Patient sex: F
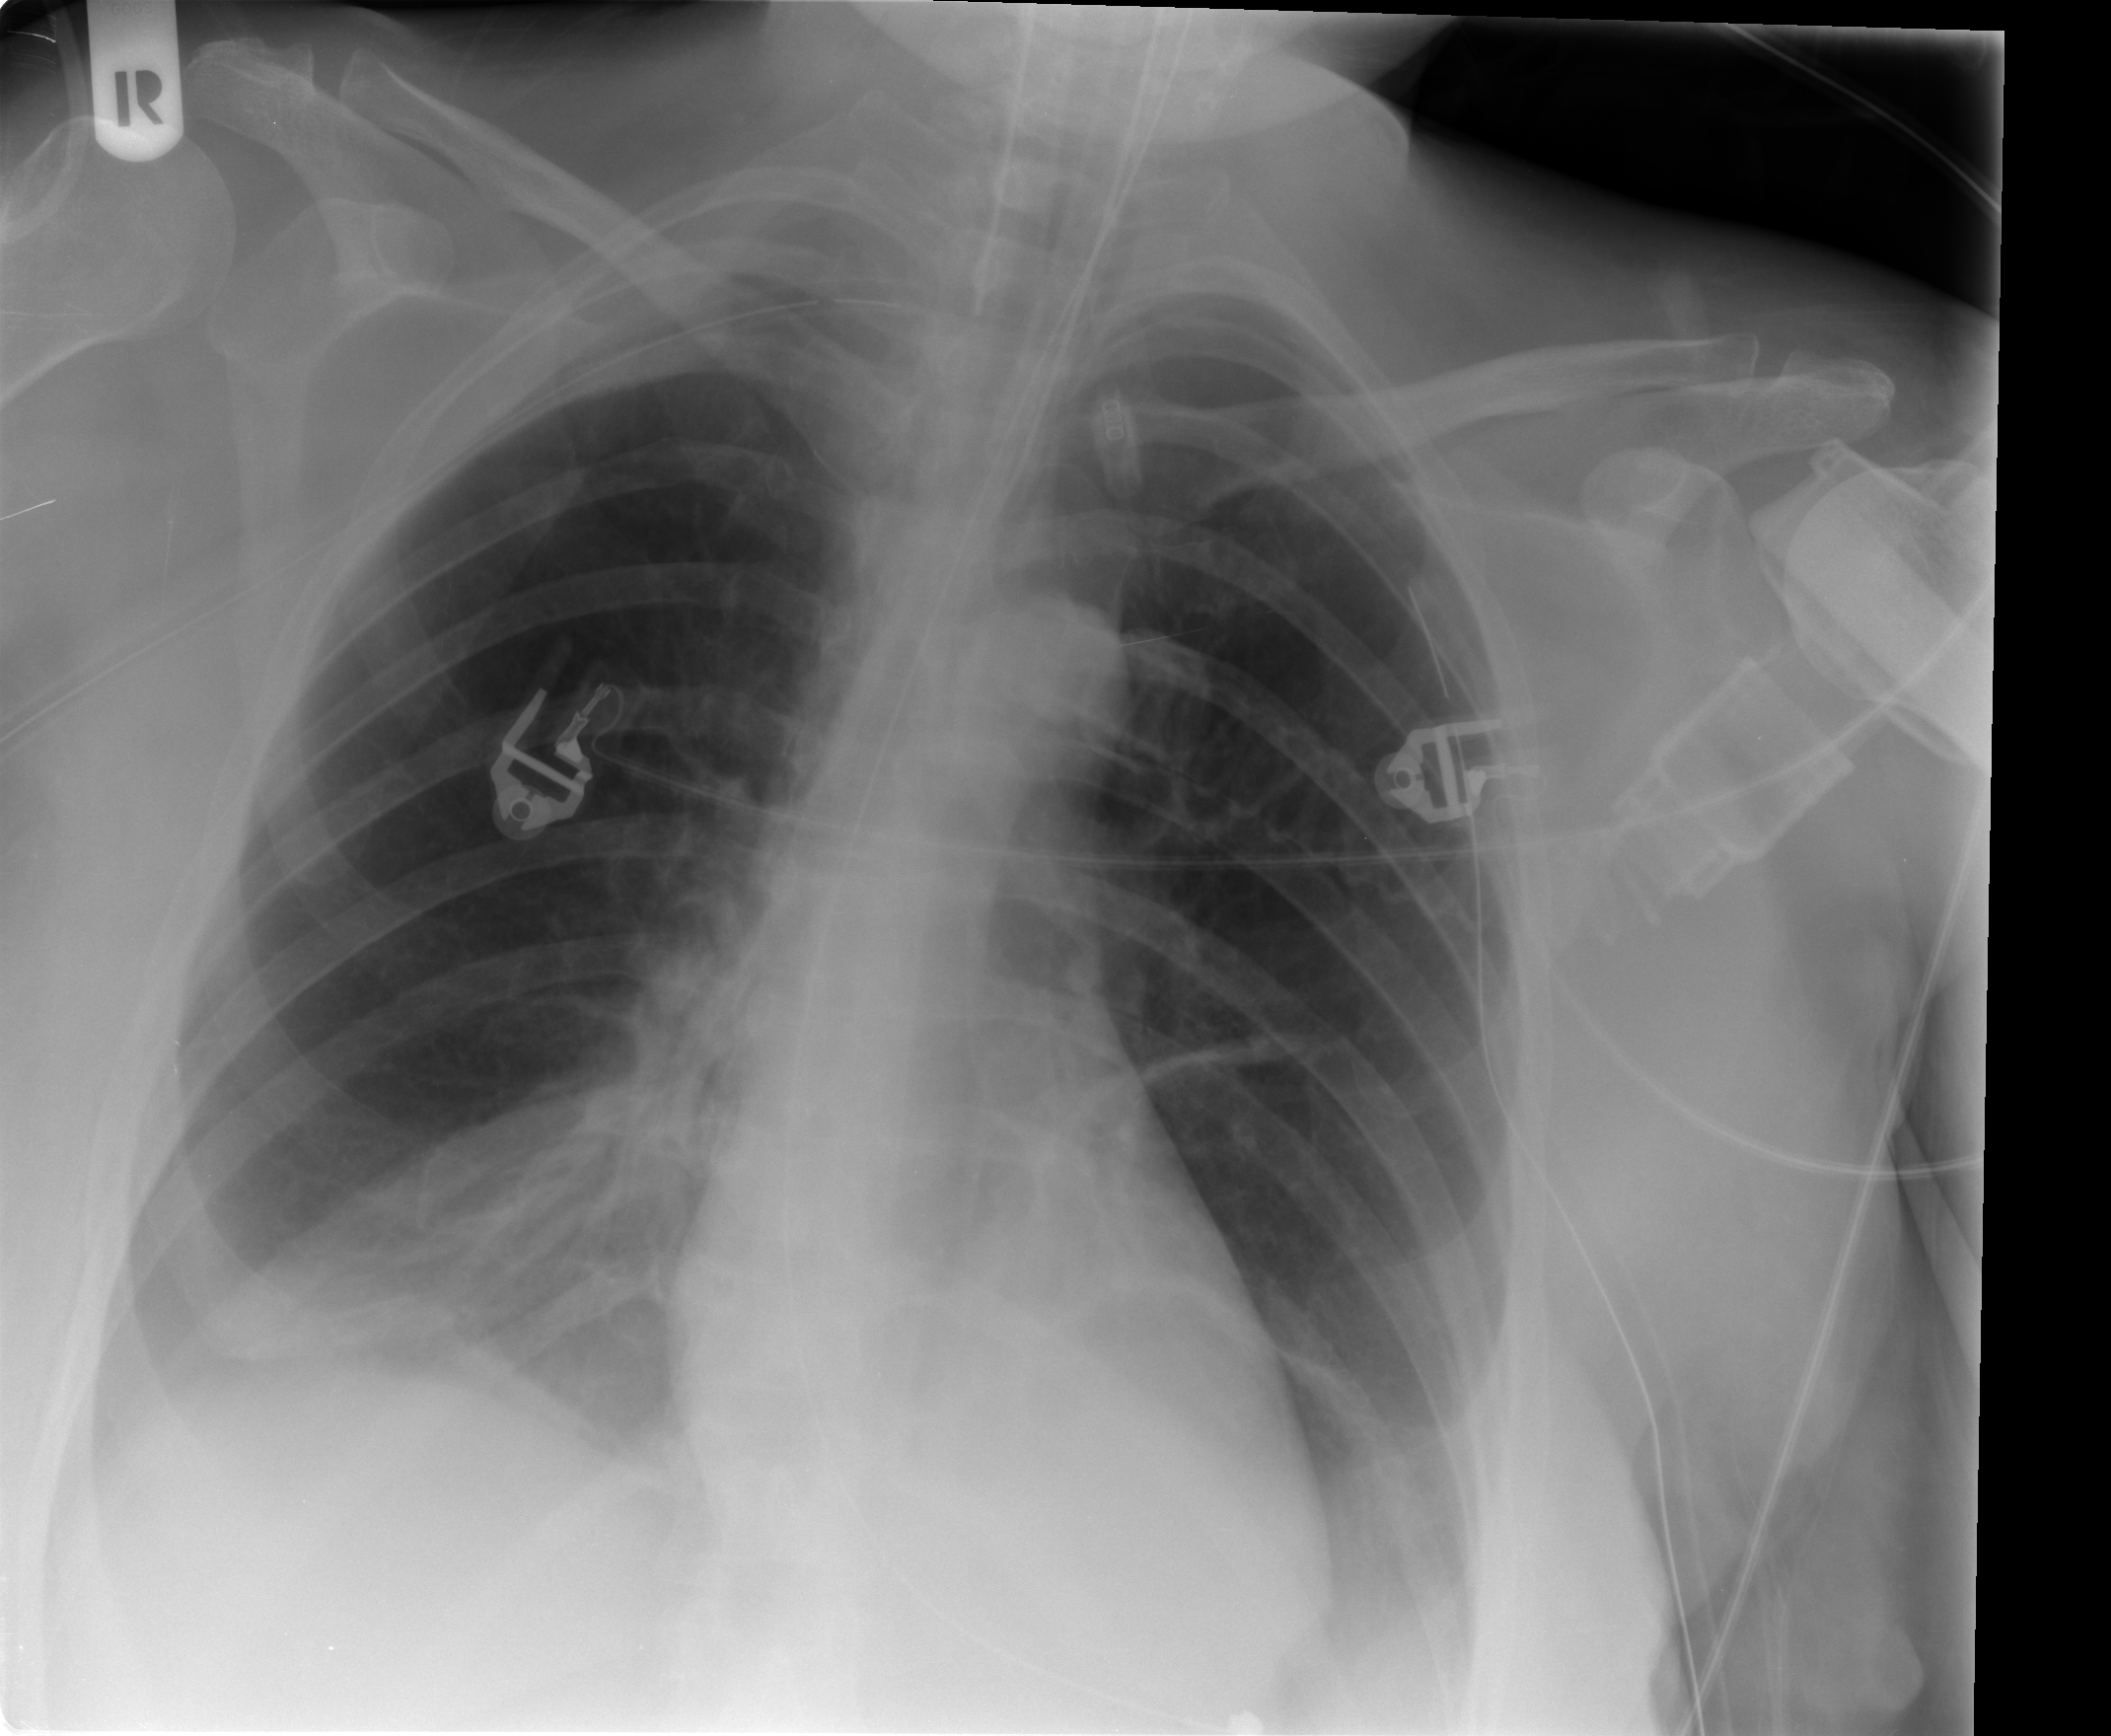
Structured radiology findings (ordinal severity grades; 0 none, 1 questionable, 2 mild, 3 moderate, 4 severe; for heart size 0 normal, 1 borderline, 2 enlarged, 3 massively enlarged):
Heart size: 0
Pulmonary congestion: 0
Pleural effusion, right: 2
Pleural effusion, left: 2
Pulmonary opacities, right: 0
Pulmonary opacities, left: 0
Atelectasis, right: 2
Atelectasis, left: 2